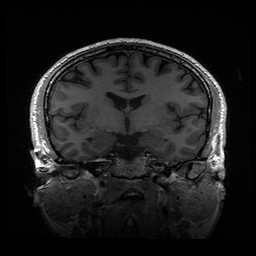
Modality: T1w
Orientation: sagittal